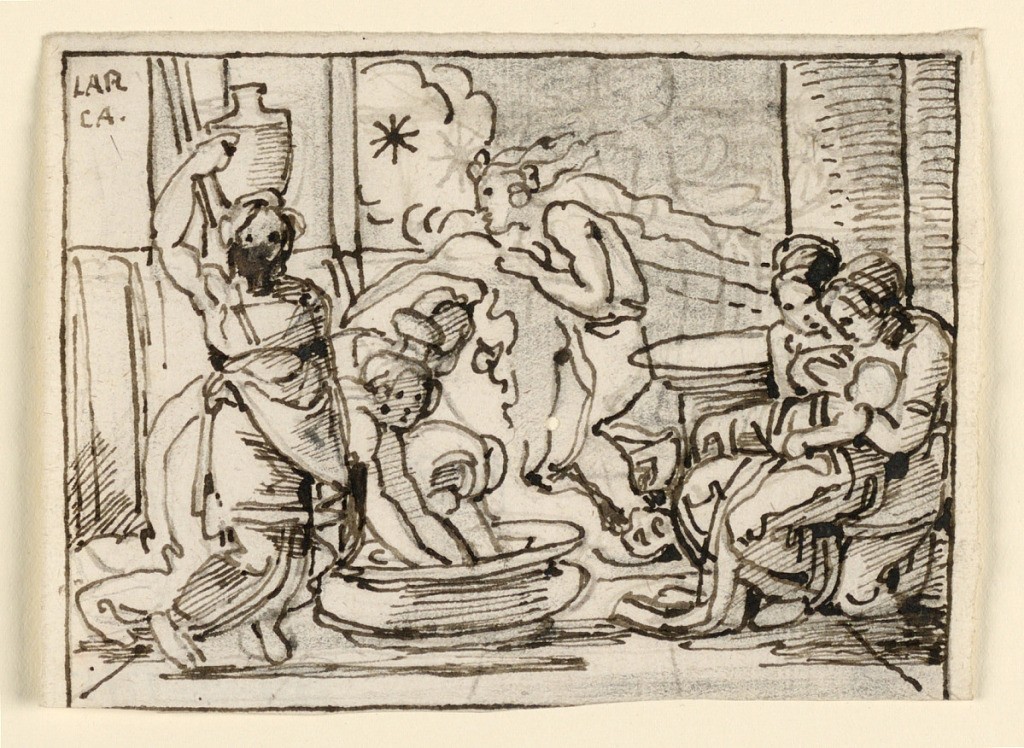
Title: Preparing the Bath for the Christ Child
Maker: Fortunato Duranti, Italian, 1787 - 1863
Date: ca. 1825
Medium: Graphite, pen and bistre, brush and gray wash on paper
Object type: Drawing
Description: At left, women prepare the bath in a large, round basin, while another woman brings the water. At right are two seated figures, one holding the child. The Star of Bethlehem is visible through an opening in the background.